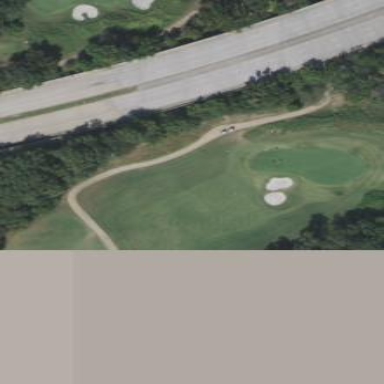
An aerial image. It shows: Scenic golf fairway.